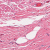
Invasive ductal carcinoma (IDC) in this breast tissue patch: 0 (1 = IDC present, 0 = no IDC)